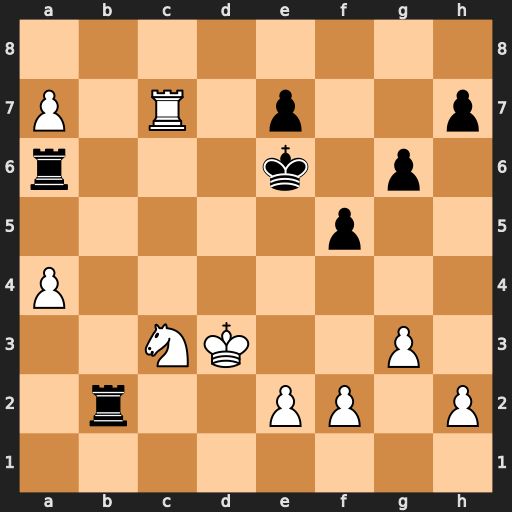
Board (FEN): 8/P1R1p2p/r3k1p1/5p2/P7/2NK2P1/1r2PP1P/8
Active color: w
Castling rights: -
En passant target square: -
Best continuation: Rc6+ Rxc6 a8=Q